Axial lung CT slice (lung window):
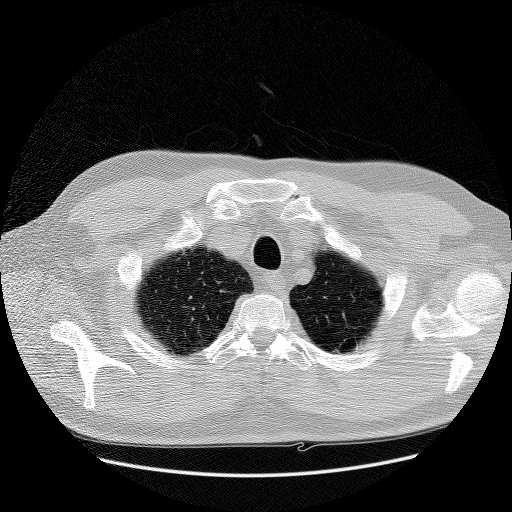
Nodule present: no